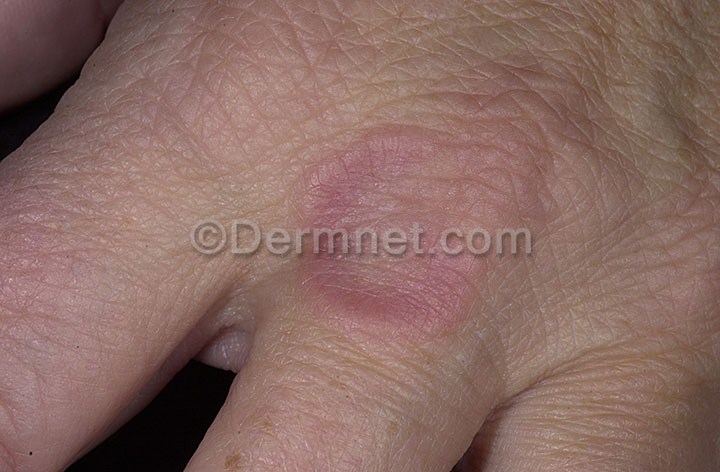
Disease: Systemic Disease